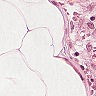
Metastatic tissue present: no